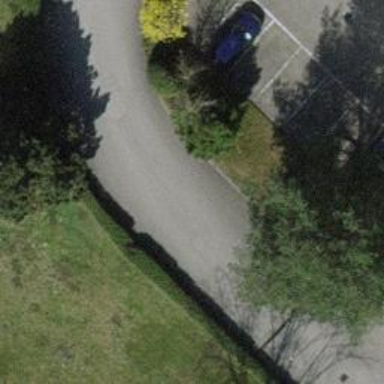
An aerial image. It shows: Driveway.